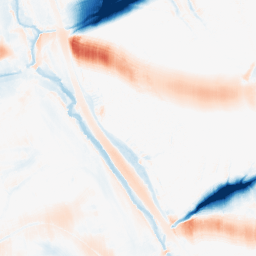
Category: morphological
Decomposition family: morphological_ellipse
Decomposition parameters: operation: average
width: 50
height: 20
Upsampling method: cubic_catmull_rom
Upsampling parameters: scale: 8
Upsampling scale: 8